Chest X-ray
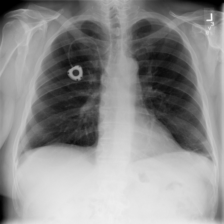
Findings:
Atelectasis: positive
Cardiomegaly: negative
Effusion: negative
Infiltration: negative
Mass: negative
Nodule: negative
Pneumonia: negative
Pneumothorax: negative
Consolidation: negative
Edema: negative
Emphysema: negative
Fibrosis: negative
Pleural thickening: negative
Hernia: negative